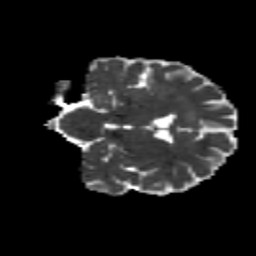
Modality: MD
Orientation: coronal
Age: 38
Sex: female
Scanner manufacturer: siemens
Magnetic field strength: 3 T
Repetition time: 8.6 s
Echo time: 0.095 s